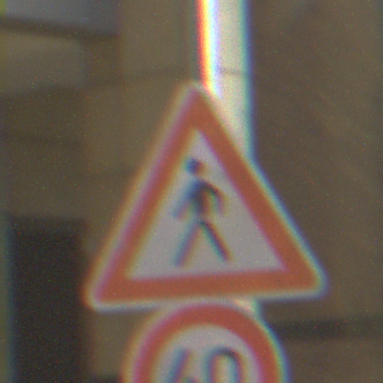
Verkehrszeichen: FussgaengerRechts
Zusatzzeichen unten: Geschwindigkeit40
Umgebung: Outdoor, Urban
Tageszeit: MorningAfternoon
Wetter: PartlyCloudy
Licht: Natural
Jahreszeit: NotSpecified
Kontrast: HighContrast